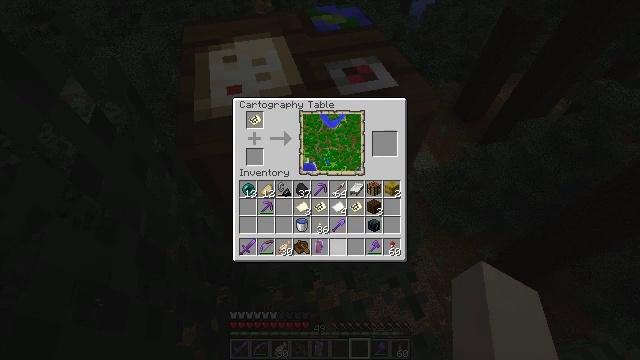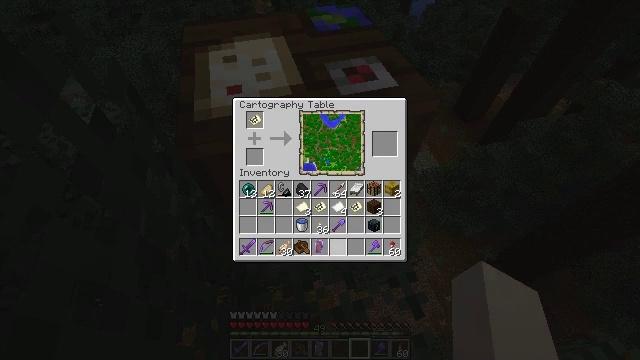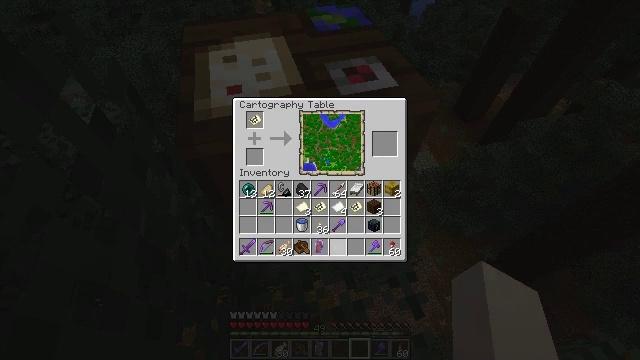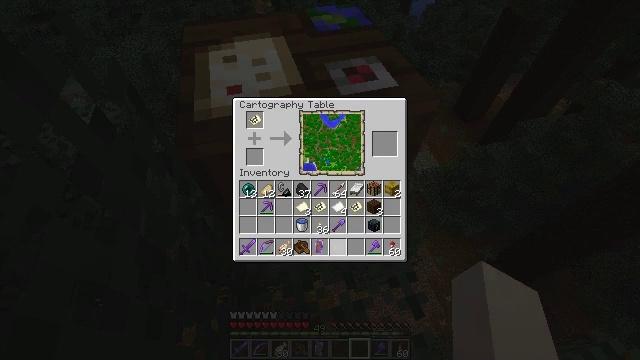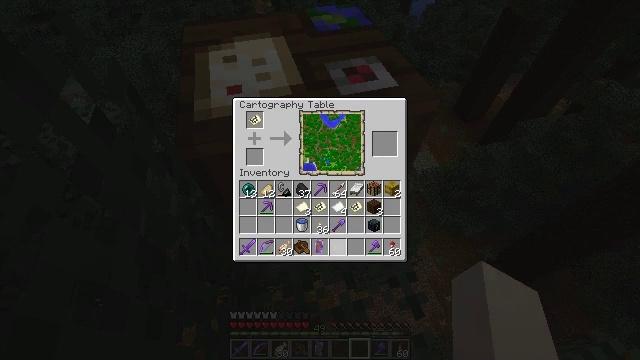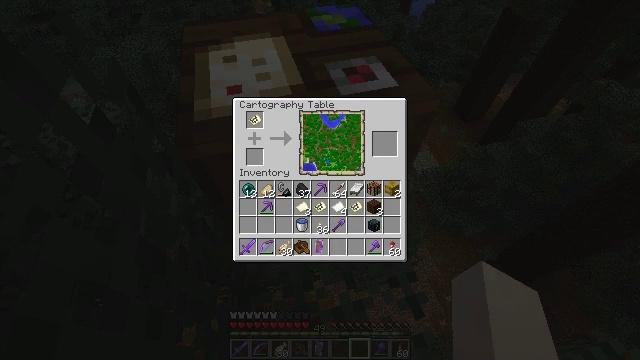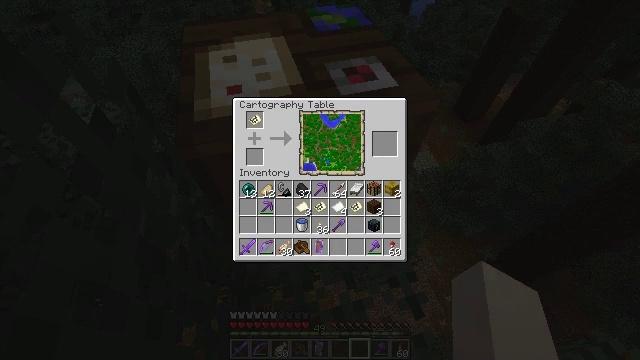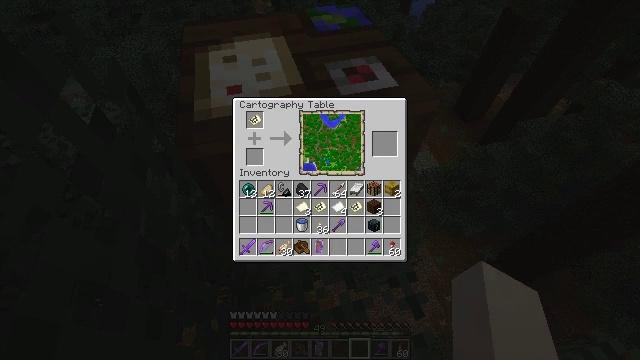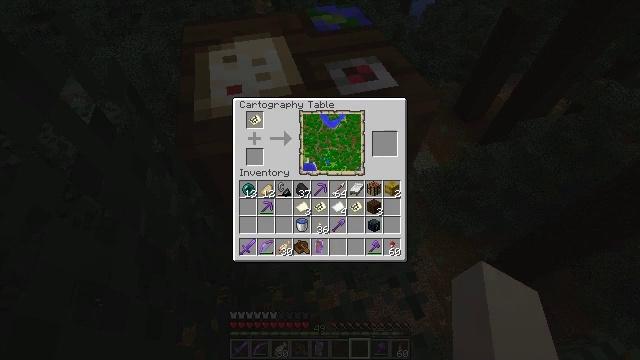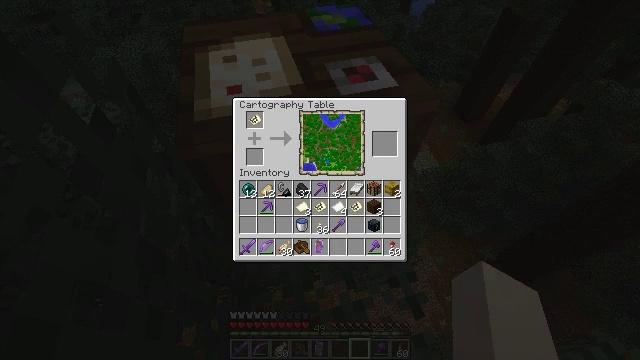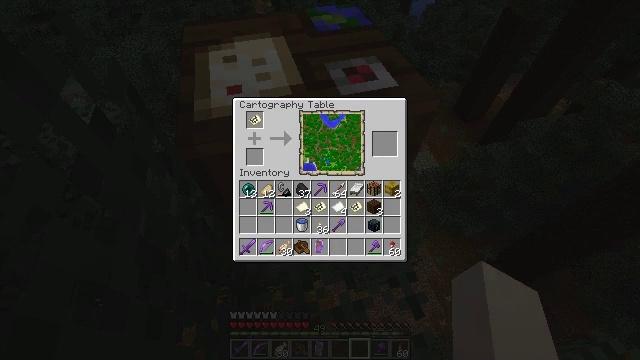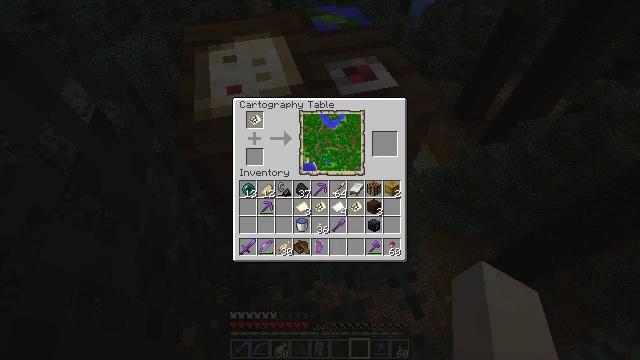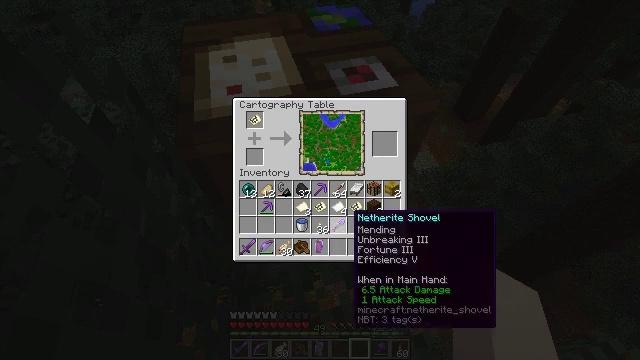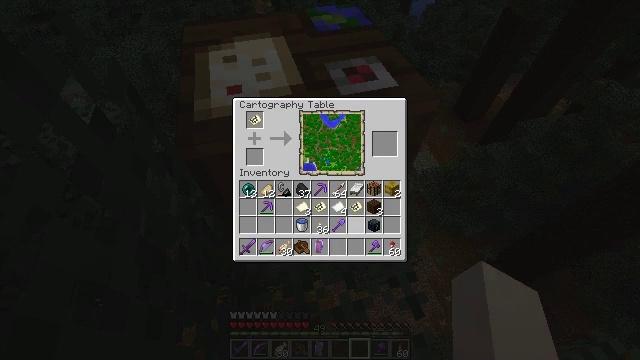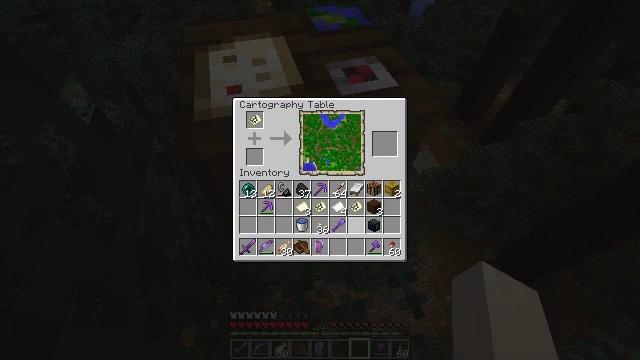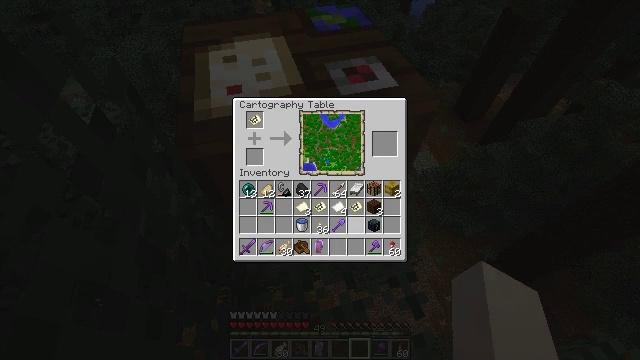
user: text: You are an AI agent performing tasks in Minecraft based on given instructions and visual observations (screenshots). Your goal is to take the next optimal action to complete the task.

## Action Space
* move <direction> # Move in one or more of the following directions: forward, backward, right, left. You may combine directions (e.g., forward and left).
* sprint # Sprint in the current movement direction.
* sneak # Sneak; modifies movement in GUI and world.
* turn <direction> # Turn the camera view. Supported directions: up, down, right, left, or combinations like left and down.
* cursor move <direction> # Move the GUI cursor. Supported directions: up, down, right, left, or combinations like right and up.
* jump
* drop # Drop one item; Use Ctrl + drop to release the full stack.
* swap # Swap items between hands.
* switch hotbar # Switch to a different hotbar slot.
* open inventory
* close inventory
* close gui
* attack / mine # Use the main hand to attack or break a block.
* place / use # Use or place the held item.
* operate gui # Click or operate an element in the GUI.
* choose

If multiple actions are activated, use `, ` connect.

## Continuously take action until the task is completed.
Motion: motion action
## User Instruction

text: Gather the cartography table from its current location.
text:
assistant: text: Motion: no_op
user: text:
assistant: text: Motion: no_op
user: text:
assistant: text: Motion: no_op
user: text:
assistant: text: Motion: turn up
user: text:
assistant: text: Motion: no_op
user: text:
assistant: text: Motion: no_op
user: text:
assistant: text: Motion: no_op
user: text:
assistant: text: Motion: no_op
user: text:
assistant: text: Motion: no_op
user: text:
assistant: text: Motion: no_op
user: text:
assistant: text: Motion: no_op
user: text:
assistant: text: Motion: turn right and up
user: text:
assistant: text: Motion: no_op
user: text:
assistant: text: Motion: no_op
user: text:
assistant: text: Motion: no_op
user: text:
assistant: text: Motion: no_op
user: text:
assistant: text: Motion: no_op
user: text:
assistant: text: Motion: no_op
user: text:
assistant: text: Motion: no_op
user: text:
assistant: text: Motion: no_op
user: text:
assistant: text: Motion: turn up
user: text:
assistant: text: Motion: no_op
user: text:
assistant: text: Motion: no_op
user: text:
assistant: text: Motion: no_op
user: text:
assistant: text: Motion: no_op
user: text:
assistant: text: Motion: no_op
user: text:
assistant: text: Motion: attack / mine
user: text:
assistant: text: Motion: attack / mine
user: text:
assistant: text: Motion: attack / mine
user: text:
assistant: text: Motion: no_op